Question: I've got a dictionary that has been serialized by WebApi2 so that the key is the object name and the value is the value.
How can I make knockout render that with it's foreach binding?

I tried to use '$data[0]' for the key and '$data[1]' for the value, but that didn't work.
'''
<table id="context-data" class="table-striped properties">
<thead>
</thead>
<tbody data-bind="foreach: Properties">
<tr>
<th data-bind="text: $data[0]" style="text-align: right"></th>
<td data-bind="text: $data[1]"></td>
</tr>
</tbody>
</table>
'''
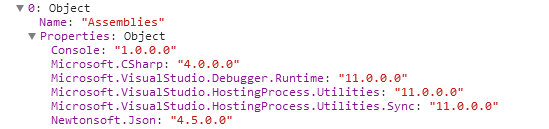
Answer: The 'foreach' binding needs an array and you can use the <URL> to get an array of a given object's own enumerable properties.
Then you can use the '$data' to display the property name and array indexer syntax on your 'Properties' object to get its value ('Properties[$data]'):
'''
<tbody data-bind="foreach: Object.keys(Properties)">
<tr>
<th data-bind="text: $data" style="text-align: right"></th>
<td data-bind="text: $parent.Properties[$data]"></td>
</tr>
</tbody>
'''
Note: you need to use '$parent' to access the 'Properties' inside the foreach.
Demo <URL>.